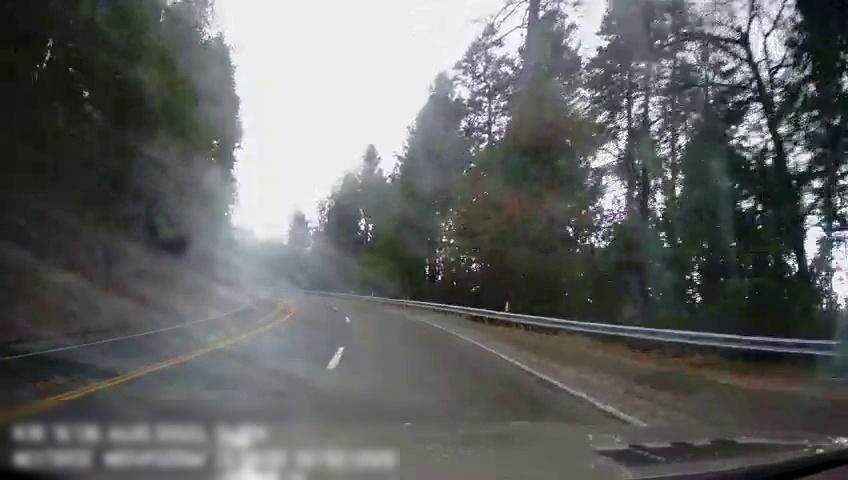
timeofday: Day
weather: Cloudy
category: Drivable Space
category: Lanes | Current Lane
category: Lanes | Current Lane
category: Lanes | Opposite Lane
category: Lanes | Alternate Lane
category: Lanes | Opposite Lane